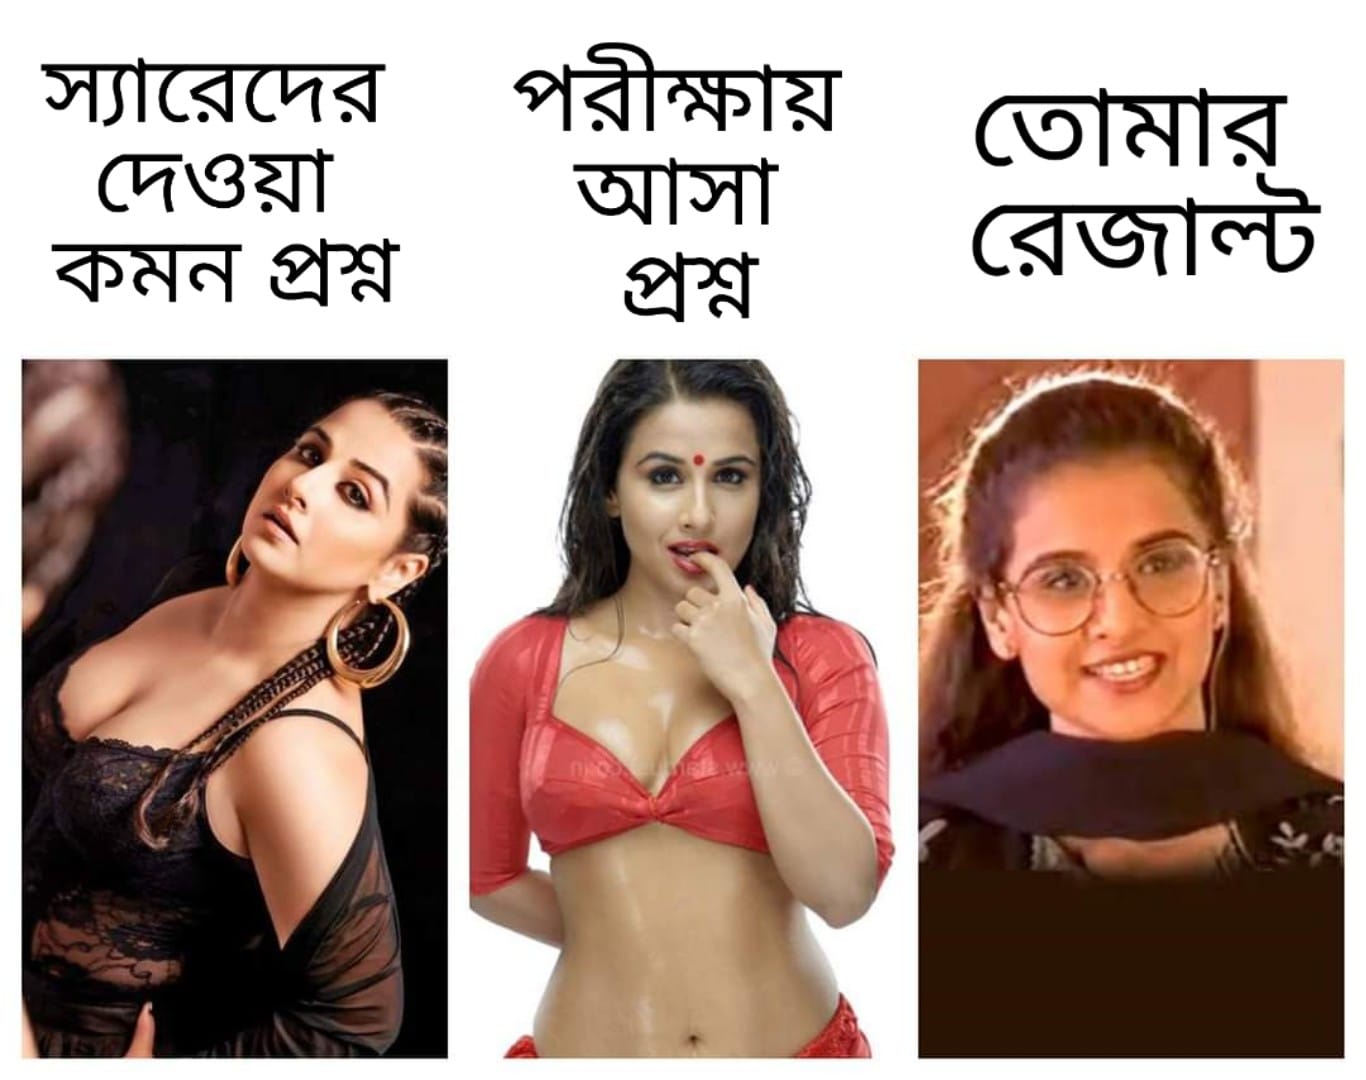
Caption:    স্যারদের দেওয়া কমন প্রশ্ন   পরীক্ষায় আসা প্রশ্ন    তোমার রেজাল্ট
Label: hate